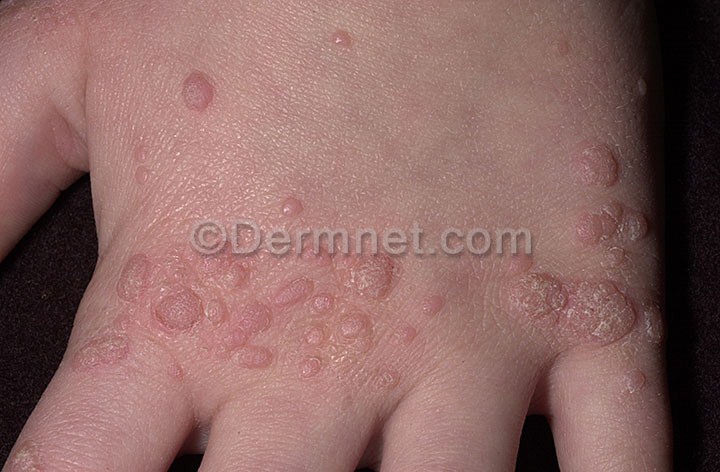
Disease: Warts Molluscum and other Viral Infections